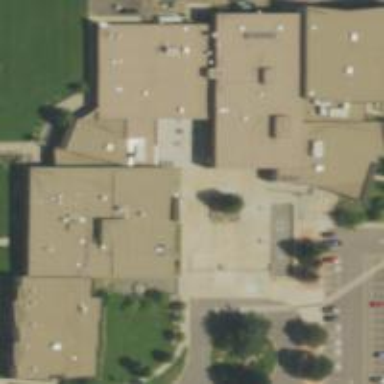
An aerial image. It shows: School building.